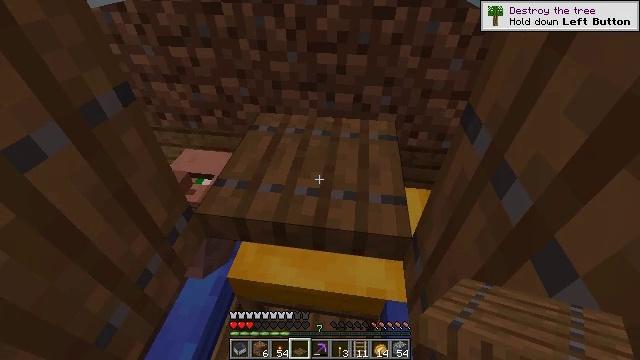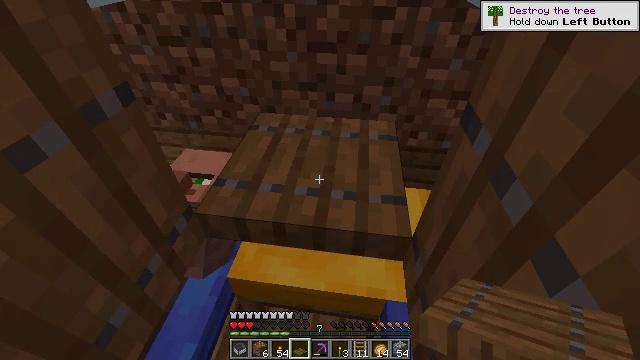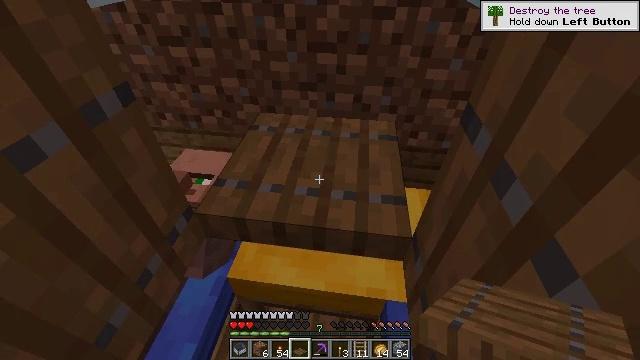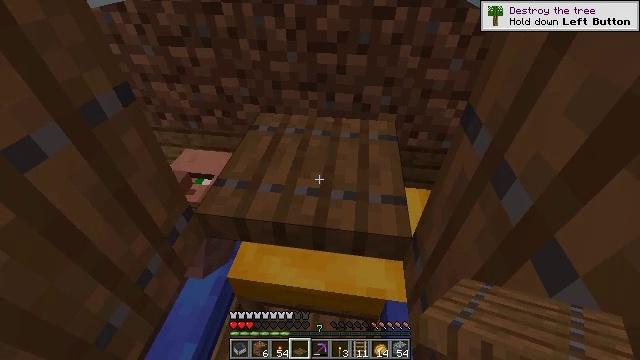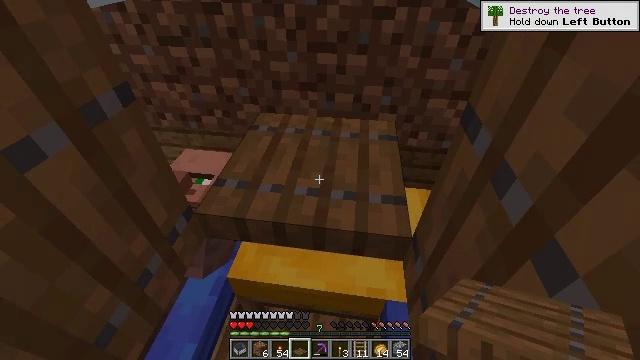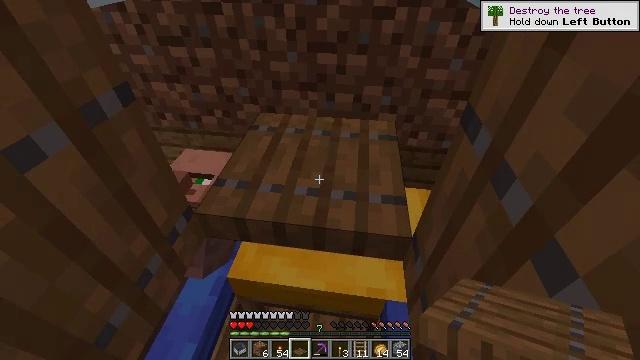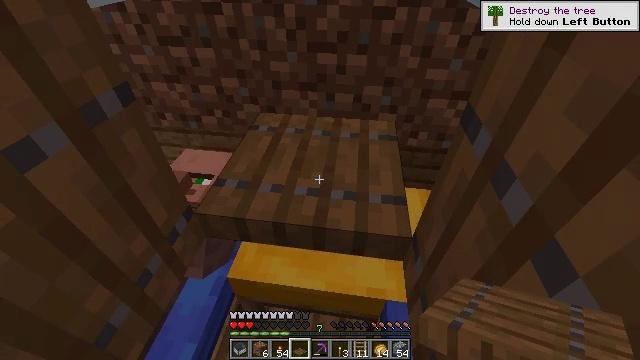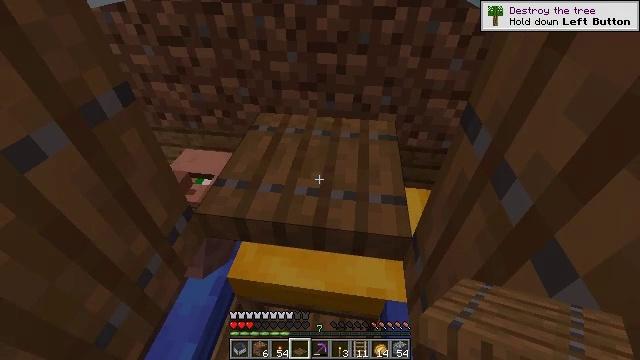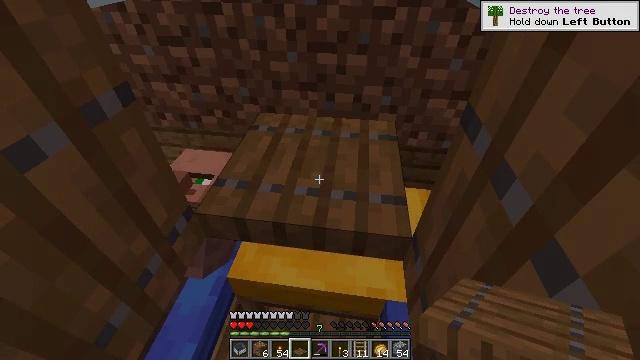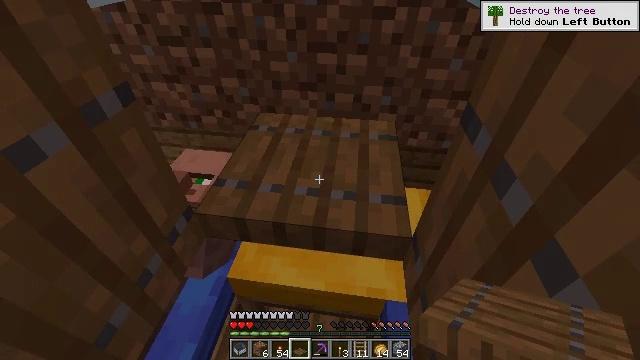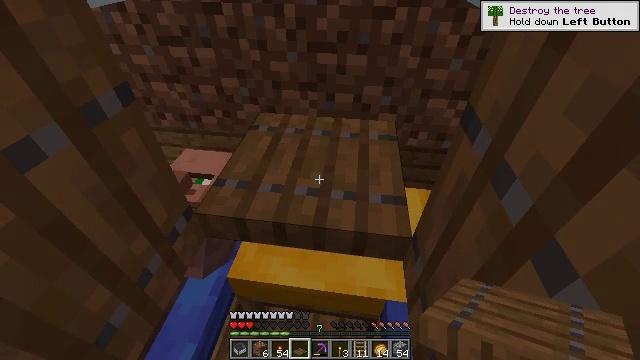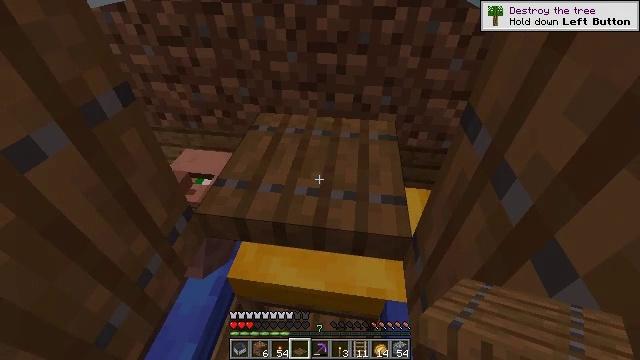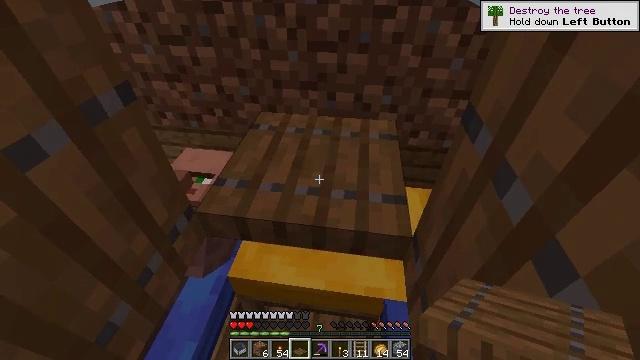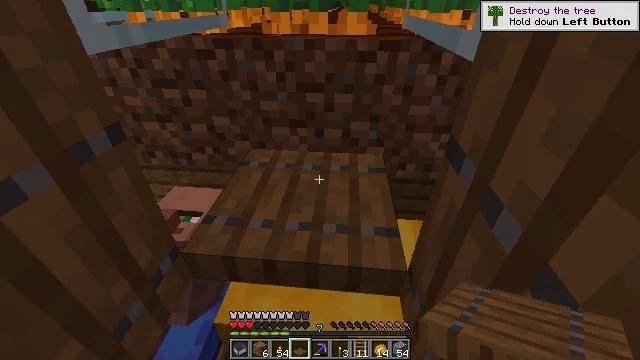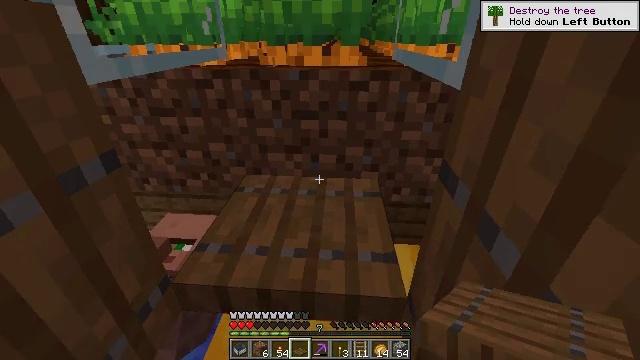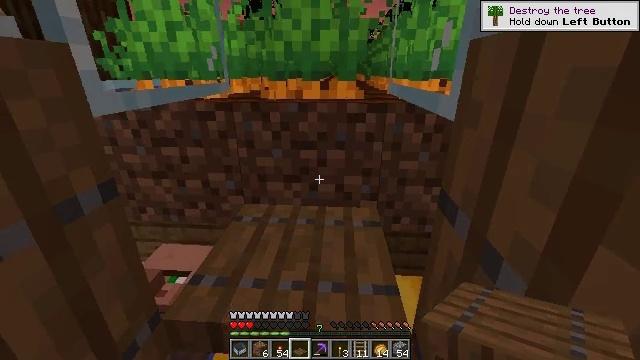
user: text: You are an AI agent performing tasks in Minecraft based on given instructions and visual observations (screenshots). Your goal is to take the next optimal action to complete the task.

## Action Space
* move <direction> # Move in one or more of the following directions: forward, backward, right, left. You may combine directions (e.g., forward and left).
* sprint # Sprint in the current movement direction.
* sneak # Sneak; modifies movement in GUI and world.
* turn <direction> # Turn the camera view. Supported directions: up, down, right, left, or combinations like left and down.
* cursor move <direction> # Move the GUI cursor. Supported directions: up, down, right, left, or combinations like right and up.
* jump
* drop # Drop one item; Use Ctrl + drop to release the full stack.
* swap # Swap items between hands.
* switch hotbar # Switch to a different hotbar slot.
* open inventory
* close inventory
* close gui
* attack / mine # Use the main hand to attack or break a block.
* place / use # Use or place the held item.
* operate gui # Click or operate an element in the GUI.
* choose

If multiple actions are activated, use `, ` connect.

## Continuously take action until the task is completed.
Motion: motion action
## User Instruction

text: Destroy the spruce trapdoor to collect it.
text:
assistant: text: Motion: no_op
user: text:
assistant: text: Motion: no_op
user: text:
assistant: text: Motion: no_op
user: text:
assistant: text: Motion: no_op
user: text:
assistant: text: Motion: no_op
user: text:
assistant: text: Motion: no_op
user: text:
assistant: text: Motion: no_op
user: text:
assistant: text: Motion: no_op
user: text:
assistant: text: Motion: no_op
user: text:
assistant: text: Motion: no_op
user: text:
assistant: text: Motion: no_op
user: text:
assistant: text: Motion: no_op
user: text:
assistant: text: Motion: turn right and up
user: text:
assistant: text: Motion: turn right and up
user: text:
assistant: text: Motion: turn up
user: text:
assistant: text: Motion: turn up
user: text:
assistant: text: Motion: no_op
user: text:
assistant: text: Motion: no_op
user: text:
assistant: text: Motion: no_op
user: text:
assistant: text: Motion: no_op
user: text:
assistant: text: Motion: no_op
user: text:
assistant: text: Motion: no_op
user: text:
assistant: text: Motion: no_op
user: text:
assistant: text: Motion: no_op
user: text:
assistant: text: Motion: no_op
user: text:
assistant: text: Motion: move forward, jump
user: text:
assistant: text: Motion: move forward, jump
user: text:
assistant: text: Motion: move forward, jump
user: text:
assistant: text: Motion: move forward, jump
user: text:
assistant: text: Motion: move forward, jump